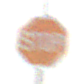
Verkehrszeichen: Stop
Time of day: MorningAfternoon
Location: Outdoor (Suburban)
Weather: Overcast
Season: NotSpecified
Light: Natural